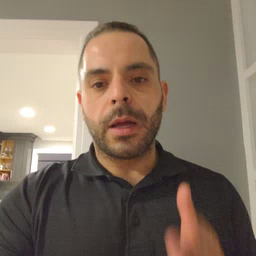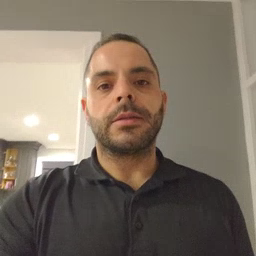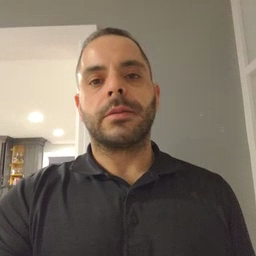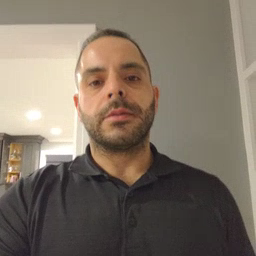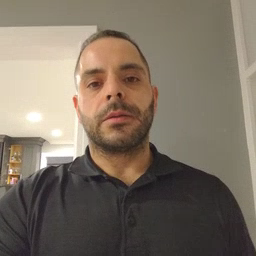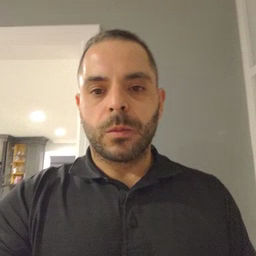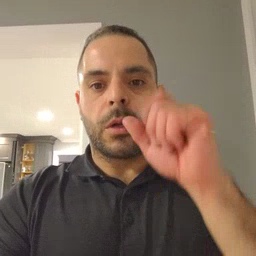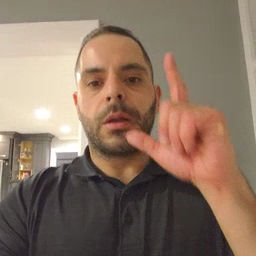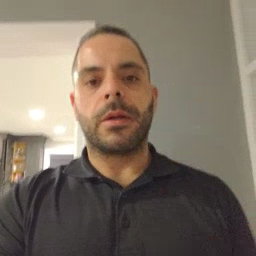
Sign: awake